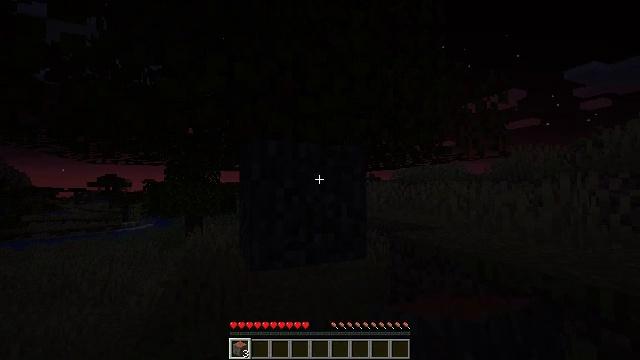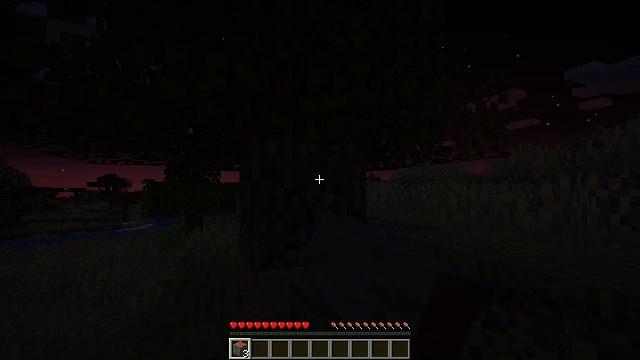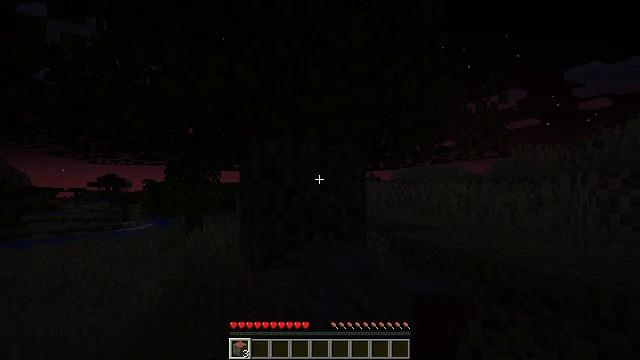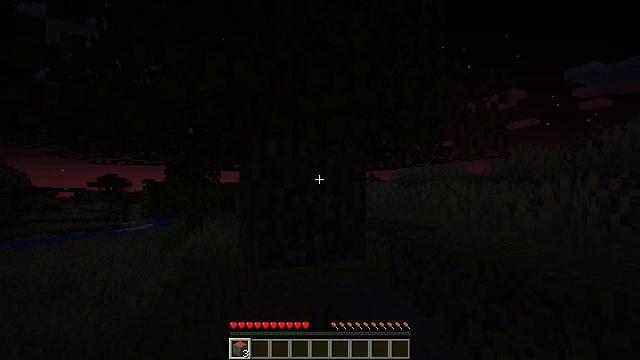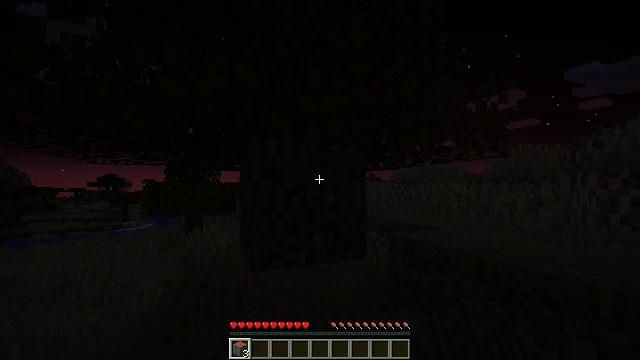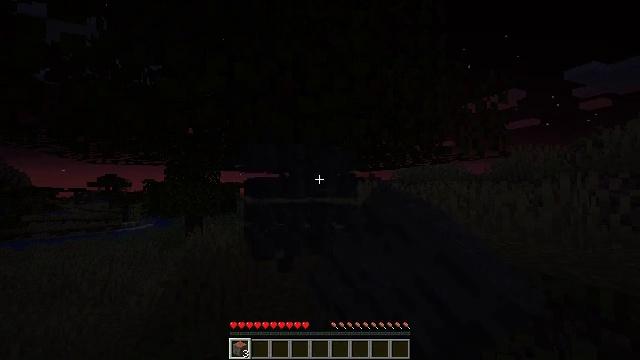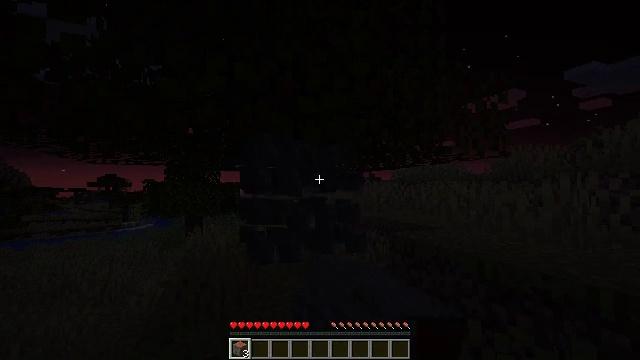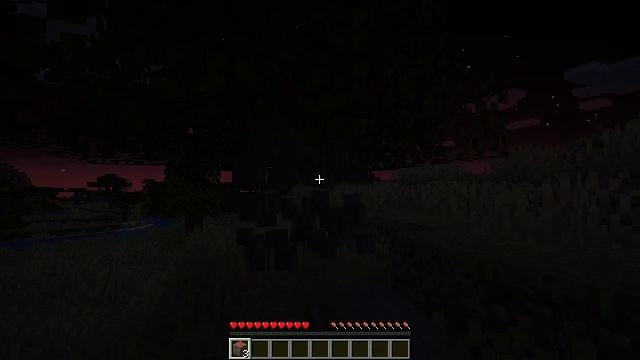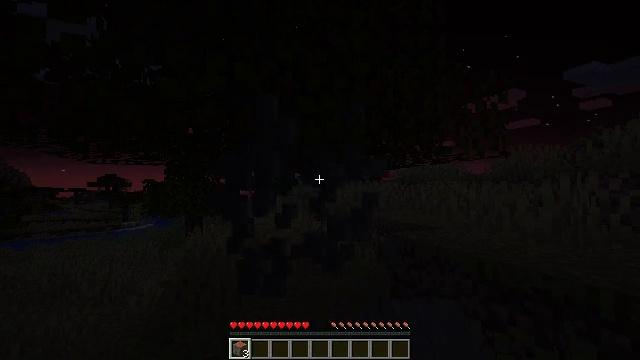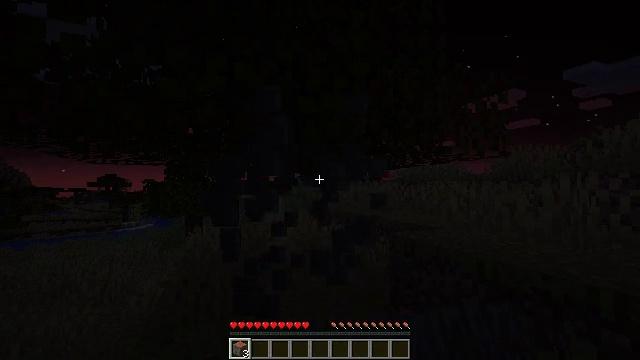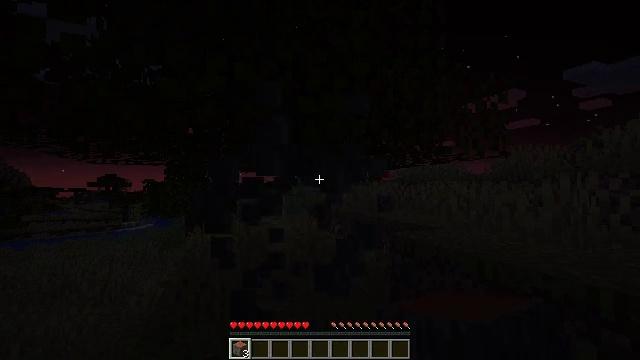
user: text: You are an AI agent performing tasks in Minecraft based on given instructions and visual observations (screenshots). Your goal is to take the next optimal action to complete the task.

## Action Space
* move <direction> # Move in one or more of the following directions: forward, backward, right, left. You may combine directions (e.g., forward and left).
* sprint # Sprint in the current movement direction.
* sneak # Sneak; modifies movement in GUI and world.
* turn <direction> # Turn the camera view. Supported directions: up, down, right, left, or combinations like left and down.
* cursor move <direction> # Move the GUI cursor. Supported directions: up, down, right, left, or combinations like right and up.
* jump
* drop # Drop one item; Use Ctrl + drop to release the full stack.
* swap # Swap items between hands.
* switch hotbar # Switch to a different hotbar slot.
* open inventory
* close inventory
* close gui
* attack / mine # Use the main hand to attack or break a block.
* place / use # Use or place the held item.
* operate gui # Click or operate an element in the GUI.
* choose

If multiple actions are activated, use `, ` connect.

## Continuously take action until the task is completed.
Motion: motion action
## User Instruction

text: Harvest the acacia log from the forest.
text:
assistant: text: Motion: attack / mine
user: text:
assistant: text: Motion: attack / mine
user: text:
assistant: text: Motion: attack / mine
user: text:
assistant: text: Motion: attack / mine
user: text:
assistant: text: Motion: attack / mine
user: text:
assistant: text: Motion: attack / mine
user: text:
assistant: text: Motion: attack / mine
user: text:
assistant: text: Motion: attack / mine
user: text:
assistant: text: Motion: attack / mine
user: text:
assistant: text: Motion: attack / mine
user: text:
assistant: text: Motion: attack / mine